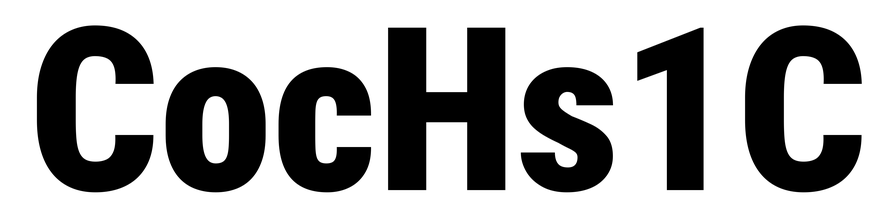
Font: Roboto_Condensed_Black